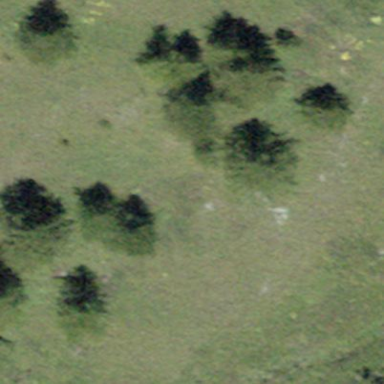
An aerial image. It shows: Forest area.